Field crop: tomato
Growth stage: 2
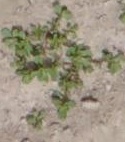
Species: portulaca